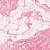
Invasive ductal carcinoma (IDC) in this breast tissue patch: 0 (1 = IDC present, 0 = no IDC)